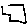
Label: hexagon